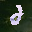
Label: 2